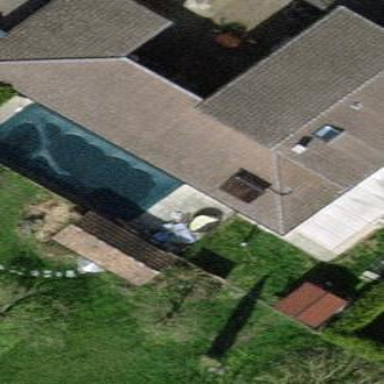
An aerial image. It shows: Swimming pool located in leisure land.